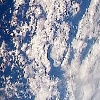
Label: cloud